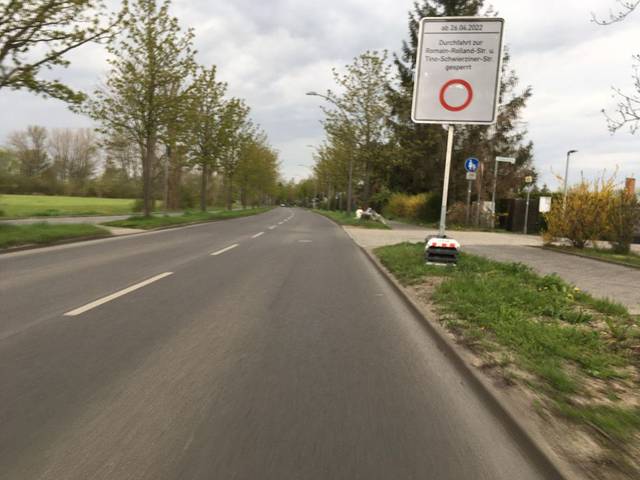
Region: Germany
Coordinates: 52.584, 13.447